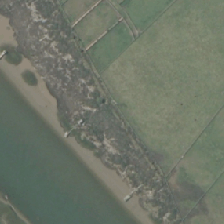
Land cover: herbaceous_freshwater_vege